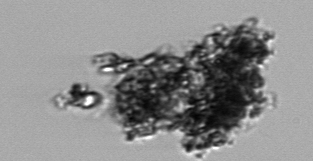
Label: detritus